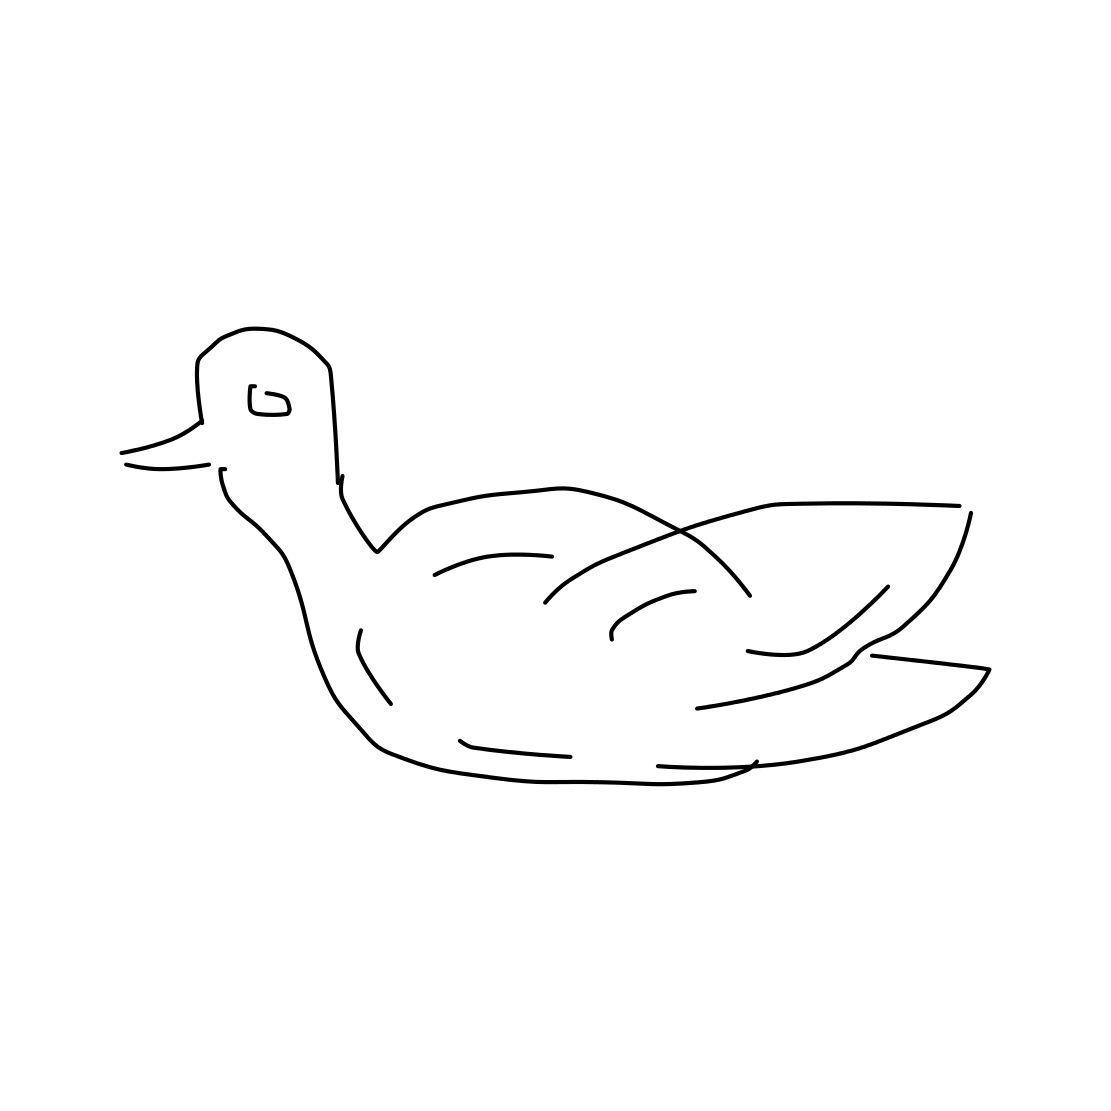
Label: swan